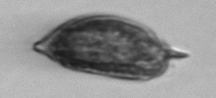
Label: Prorocentrum_micans